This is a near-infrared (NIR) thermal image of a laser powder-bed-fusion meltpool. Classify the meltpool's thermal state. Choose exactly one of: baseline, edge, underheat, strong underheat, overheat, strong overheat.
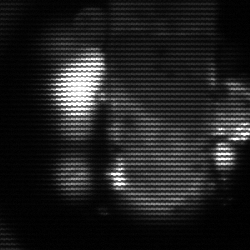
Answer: strong underheat